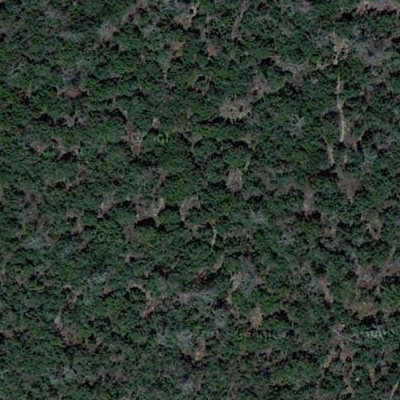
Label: Forest